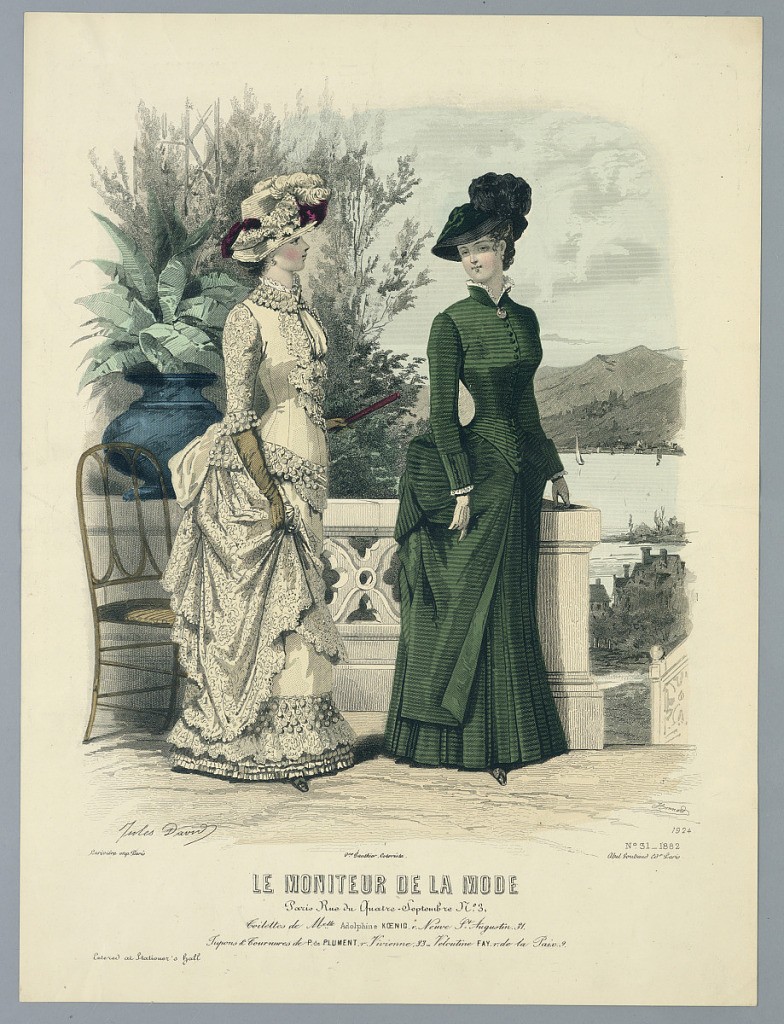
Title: Fashion Plate from Le Moniteur de la Mode
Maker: J. Bonnard, French, active 19th c.
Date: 1882
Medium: Engraving, brush and watercolor on paper
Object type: Print
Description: Two women, one in white, the other in green, on a porch overlooking a lake and mountains. Artists' and publisher's names and date below. Description on verso.